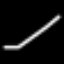
Label: line